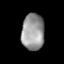
Tissue: lung
Cell type: Endothelial cells
Senescence score: 0.5874
Nuclear area (px): 810
Mean DAPI intensity: 151.219